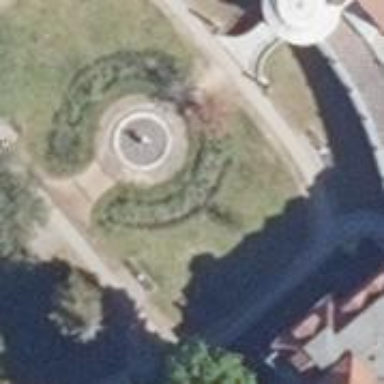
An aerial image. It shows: Fountain.